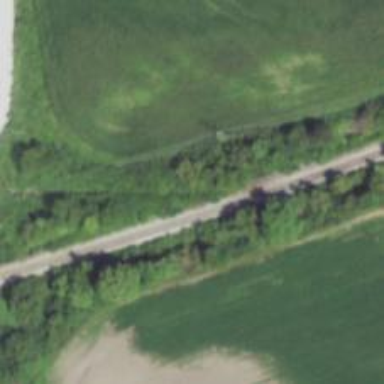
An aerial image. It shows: Abandoned spur railway.